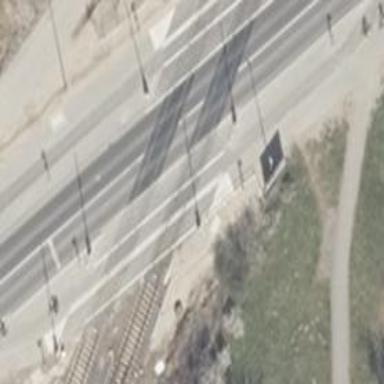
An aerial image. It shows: Railway crossing with full barriers.